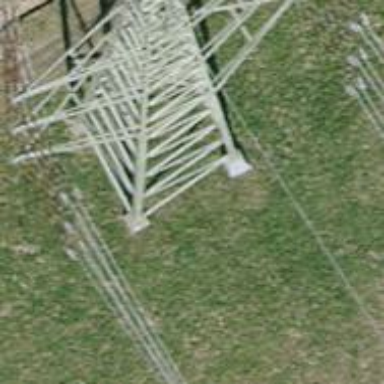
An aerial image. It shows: Power line in the image.